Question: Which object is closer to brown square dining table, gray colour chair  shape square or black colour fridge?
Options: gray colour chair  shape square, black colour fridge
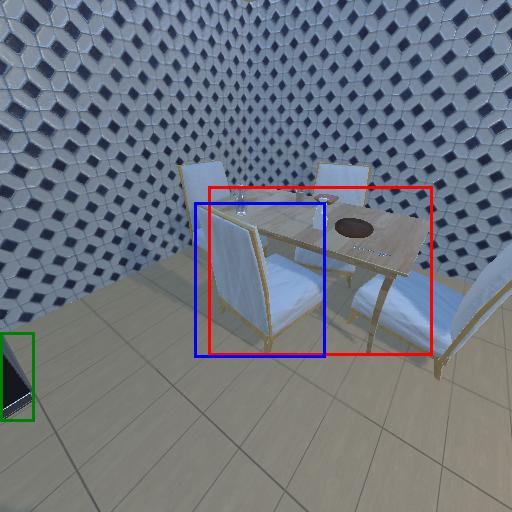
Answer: gray colour chair  shape square